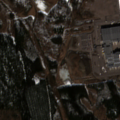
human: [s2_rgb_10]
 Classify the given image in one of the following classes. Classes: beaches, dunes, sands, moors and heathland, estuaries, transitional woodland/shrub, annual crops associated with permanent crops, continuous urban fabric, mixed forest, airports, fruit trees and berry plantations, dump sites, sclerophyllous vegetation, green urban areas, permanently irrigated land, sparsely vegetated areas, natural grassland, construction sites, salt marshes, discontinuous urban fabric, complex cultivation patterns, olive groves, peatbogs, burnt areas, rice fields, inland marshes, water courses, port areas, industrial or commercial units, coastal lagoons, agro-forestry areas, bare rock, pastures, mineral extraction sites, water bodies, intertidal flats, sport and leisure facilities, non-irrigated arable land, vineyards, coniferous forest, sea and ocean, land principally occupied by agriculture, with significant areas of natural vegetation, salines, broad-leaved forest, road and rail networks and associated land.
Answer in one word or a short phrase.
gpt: industrial or commercial units, coniferous forest, mixed forest, transitional woodland/shrub